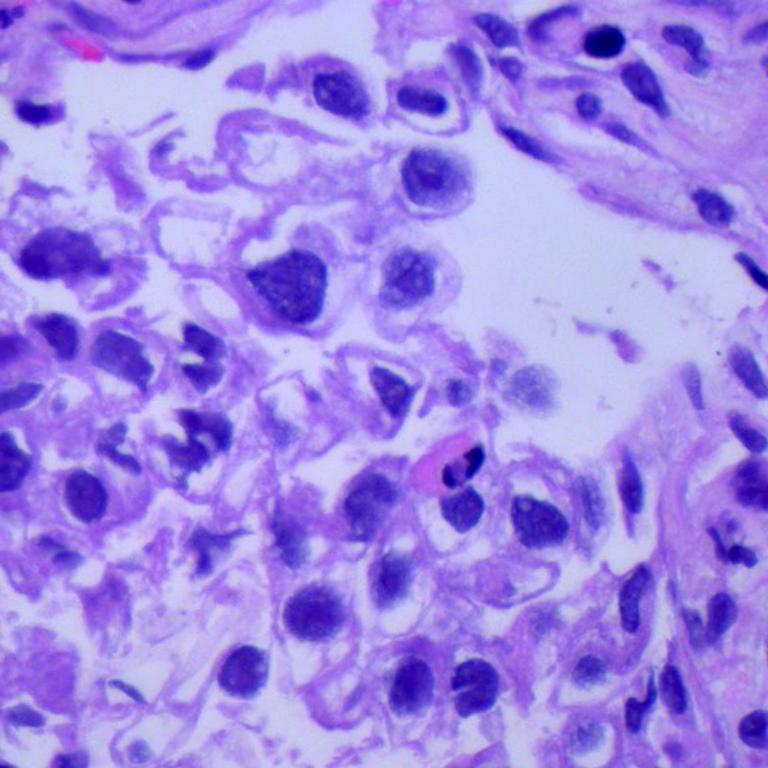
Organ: lung
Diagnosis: adenocarcinomas